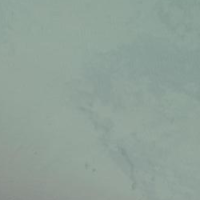
EUNIS habitat code: 14
Species observed at this site:
Chroicocephalus ridibundus
Phalacrocorax carbo
Corvus corone
Podiceps cristatus
Cyanistes caeruleus
Cygnus olor
Fulica atra
Gavia arctica
Erithacus rubecula
Mergus merganser
Aythya ferina
Aythya fuligula